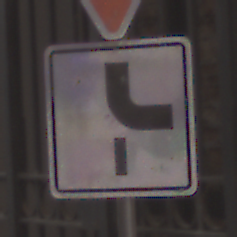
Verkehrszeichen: VerlaufVorfahrtsstrasse10
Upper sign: VorfahrtGewaehren
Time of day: Midday
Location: Outdoor (Urban)
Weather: PartlyCloudy
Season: NotSpecified
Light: Natural